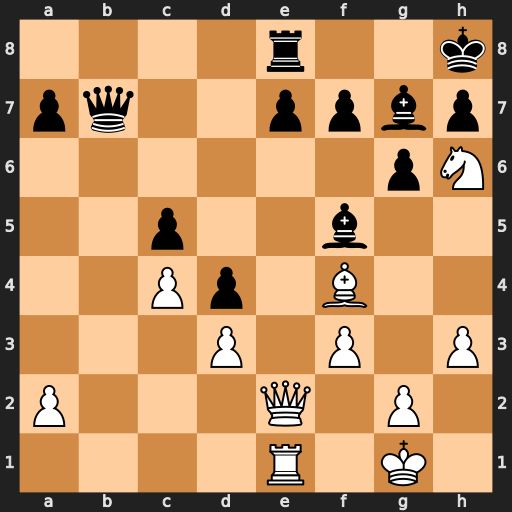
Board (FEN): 4r2k/pq2ppbp/6pN/2p2b2/2Pp1B2/3P1P1P/P3Q1P1/4R1K1
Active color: w
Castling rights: -
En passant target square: -
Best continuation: Nxf7+ Kg8 Nd6